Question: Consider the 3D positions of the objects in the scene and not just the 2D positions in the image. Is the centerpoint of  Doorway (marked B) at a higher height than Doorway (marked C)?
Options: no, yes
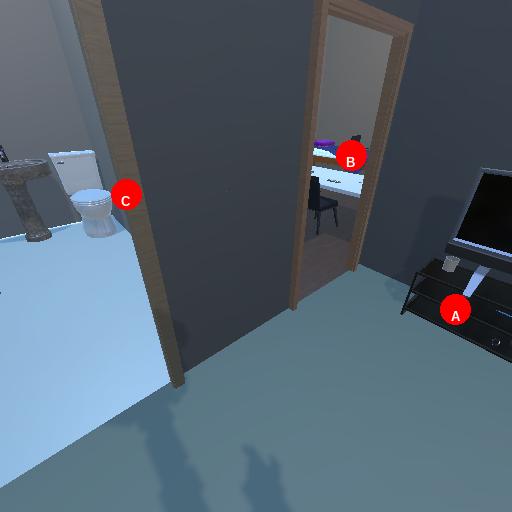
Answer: no